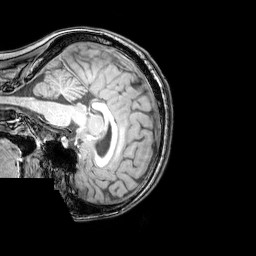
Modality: T1w
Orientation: sagittal
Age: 24
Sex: female
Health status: healthy
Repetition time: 0.081 s
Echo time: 0.037 s